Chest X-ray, AP view. Patient: 9 years old, sex M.
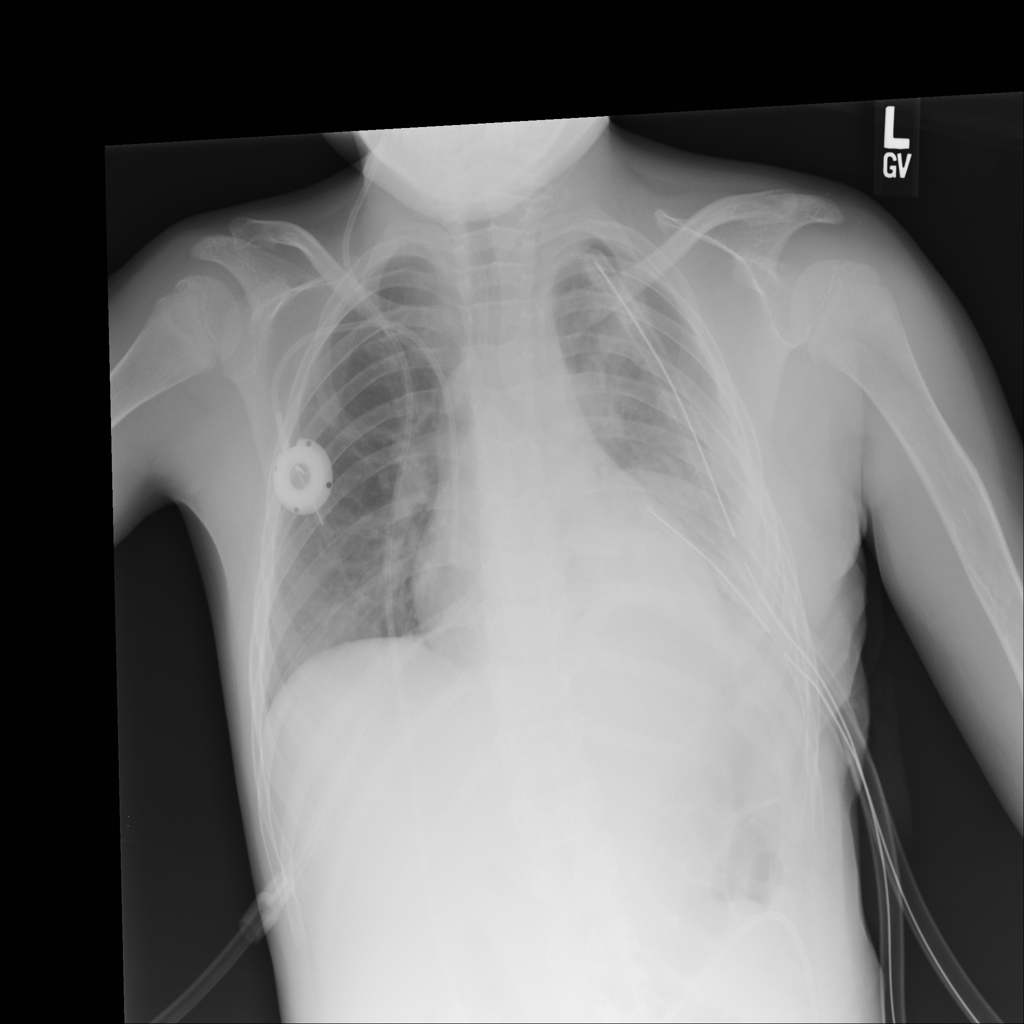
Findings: No Finding